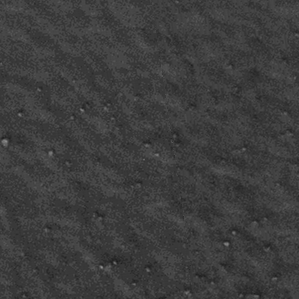
Label: frost